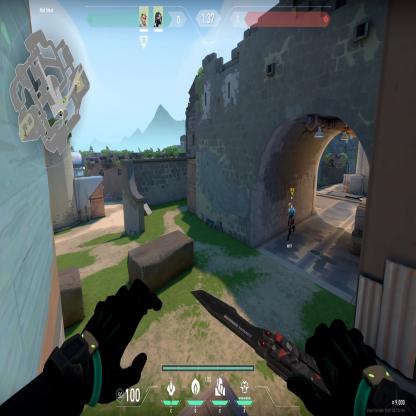
Label: teammate